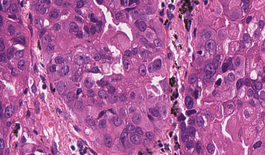
Tumor epithelial tissue: yes
Tumor-associated stroma tissue: yes
Normal tissue: no